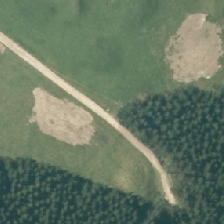
Land cover: low_producing_grassland